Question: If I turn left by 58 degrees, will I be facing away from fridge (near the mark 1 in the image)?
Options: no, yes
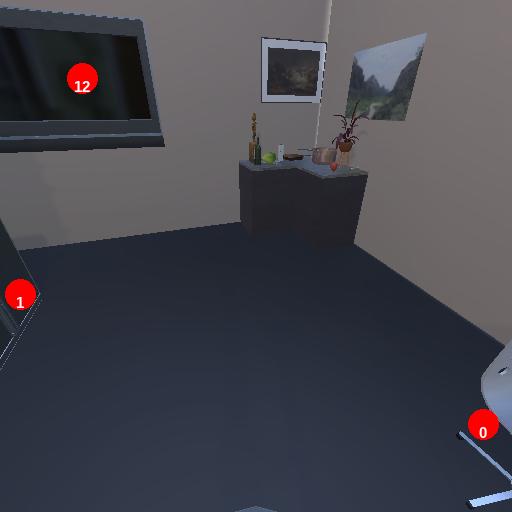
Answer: no